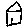
Label: house